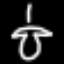
Label: mushroom